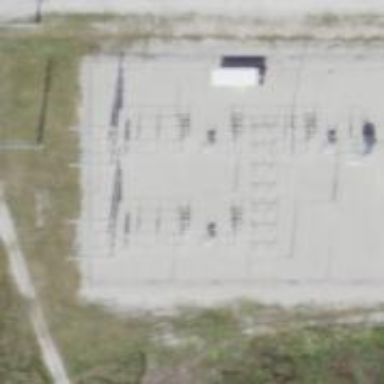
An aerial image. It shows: Switch used for power control.